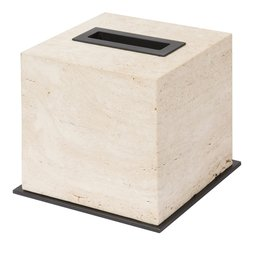
Label: tools